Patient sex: M
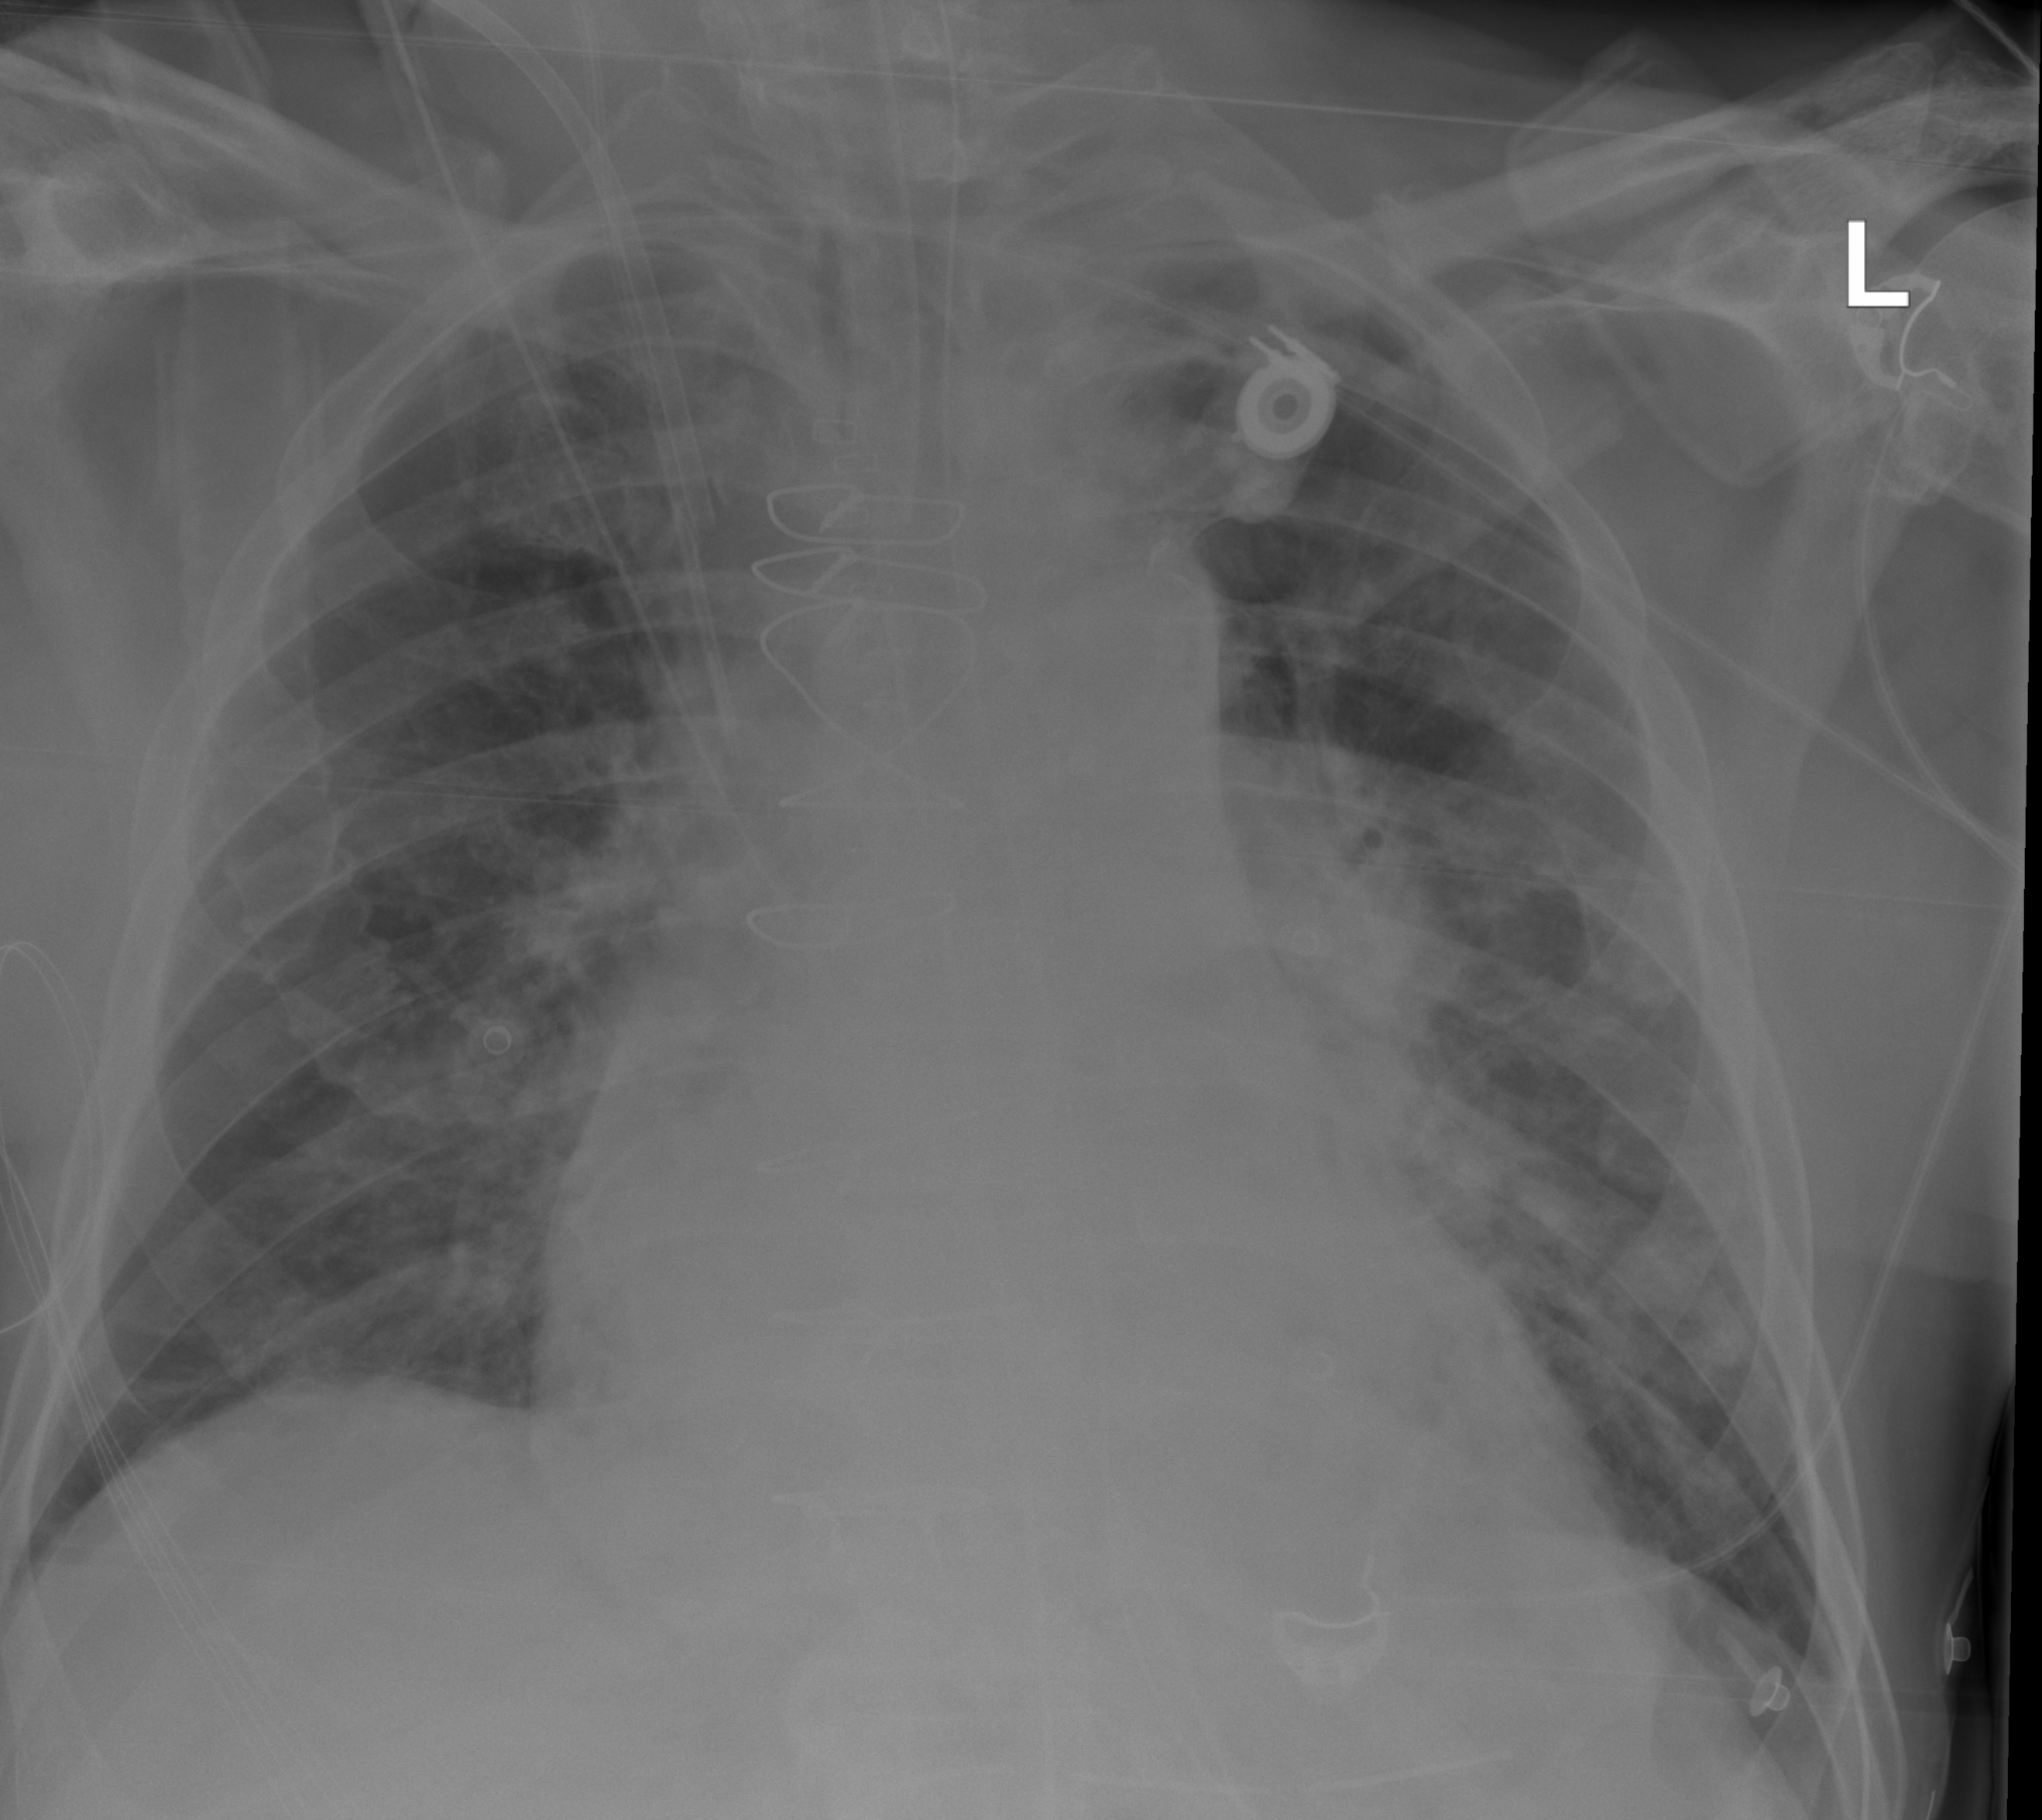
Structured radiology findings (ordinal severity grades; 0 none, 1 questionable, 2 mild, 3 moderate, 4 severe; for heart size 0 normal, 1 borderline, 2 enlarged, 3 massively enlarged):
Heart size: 3
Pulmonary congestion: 0
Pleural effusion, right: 0
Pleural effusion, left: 0
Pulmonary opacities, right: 0
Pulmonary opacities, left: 0
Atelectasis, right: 0
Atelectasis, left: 3